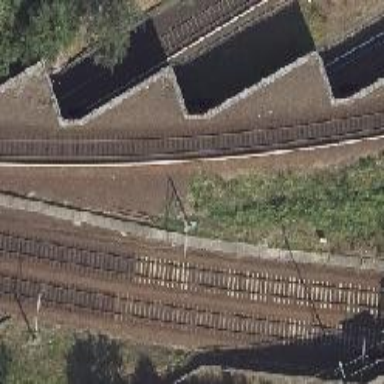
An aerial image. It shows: Bridge carrying electrified light rail track.